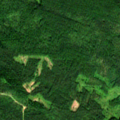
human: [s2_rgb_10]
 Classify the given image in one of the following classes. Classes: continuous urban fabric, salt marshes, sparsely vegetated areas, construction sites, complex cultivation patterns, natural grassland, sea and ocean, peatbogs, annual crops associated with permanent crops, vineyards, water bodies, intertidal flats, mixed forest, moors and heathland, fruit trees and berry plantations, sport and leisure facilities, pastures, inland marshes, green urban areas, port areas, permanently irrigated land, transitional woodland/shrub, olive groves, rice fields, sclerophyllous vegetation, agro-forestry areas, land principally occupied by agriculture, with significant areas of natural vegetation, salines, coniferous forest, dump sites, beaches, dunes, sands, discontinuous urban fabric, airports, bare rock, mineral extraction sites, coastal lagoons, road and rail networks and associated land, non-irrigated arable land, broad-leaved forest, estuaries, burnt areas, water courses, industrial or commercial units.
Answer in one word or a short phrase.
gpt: coniferous forest, mixed forest, transitional woodland/shrub